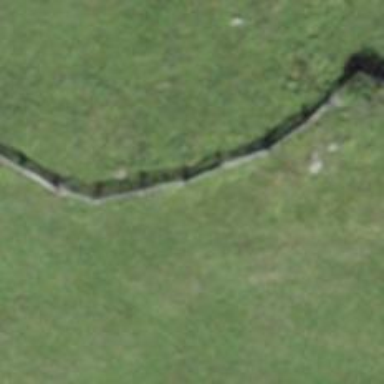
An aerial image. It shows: Fence is in the image.